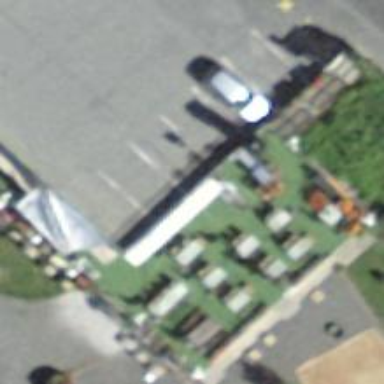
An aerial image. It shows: Restaurant.